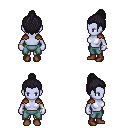
a pixel art fantasy rpg character, female body template, dark elf, purple skin, leather shoulder armor, teal pants, raven short topknot hairstyle, bracelets, brown shoes, four views (front, back, left, right), 2x2 character sprite sheet, small pixel art, hard edges, no anti-aliasing